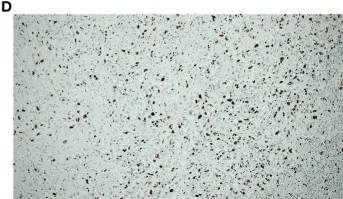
(D) shows Ki-67 positivity in approximately 40% of cells.
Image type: pathology (immunostaining)